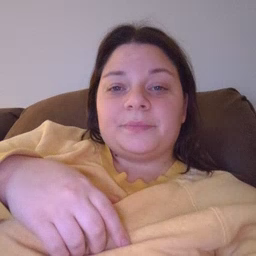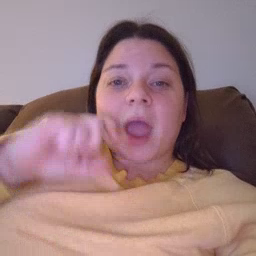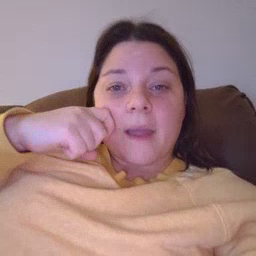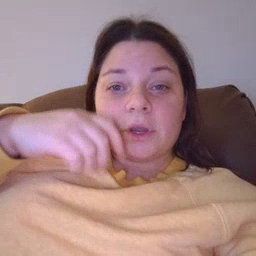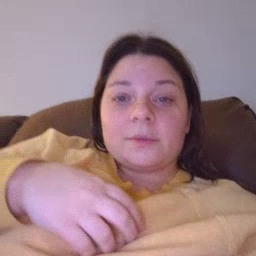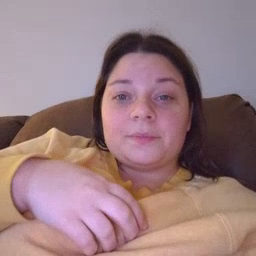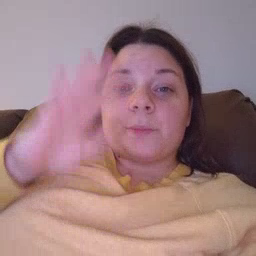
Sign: apple